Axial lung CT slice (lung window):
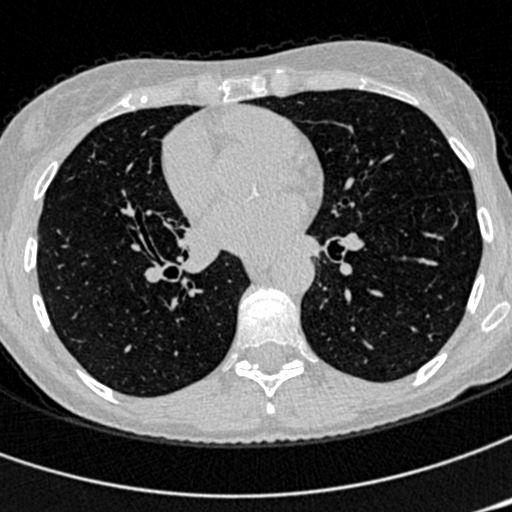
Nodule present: no